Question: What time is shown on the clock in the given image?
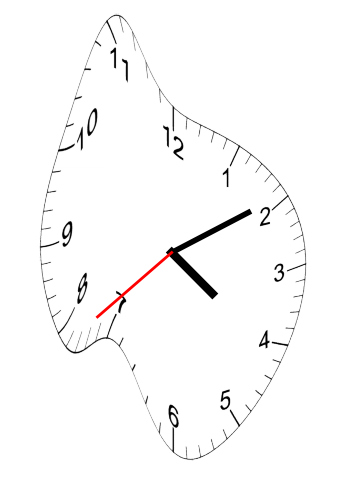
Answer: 04:09:38